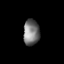
Tissue: lung
Cell type: Epithelial cells
Senescence score: 0.1868
Nuclear area (px): 408
Mean DAPI intensity: 118.007